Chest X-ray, AP view. Patient: 48 years old, sex M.
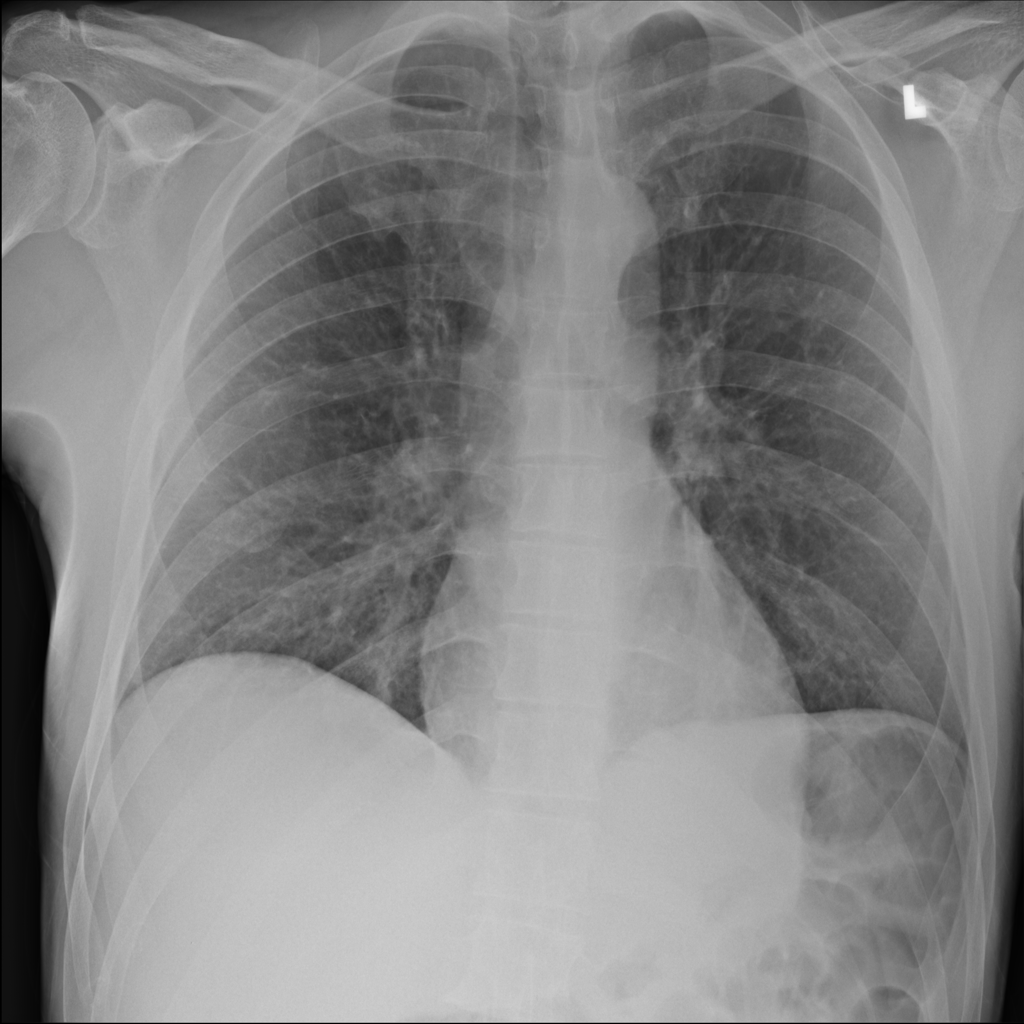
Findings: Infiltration